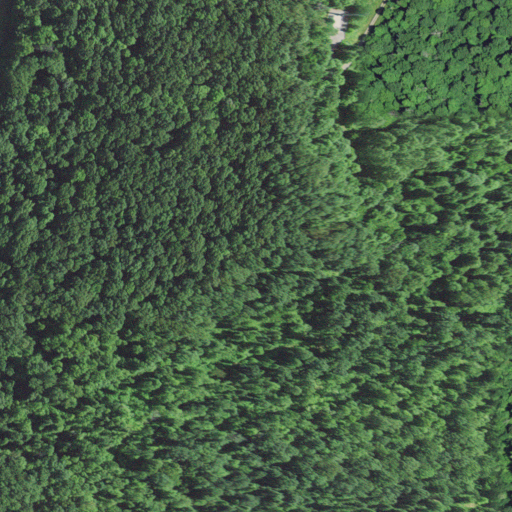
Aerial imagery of mountain in West Virginia named Rush Knob containing deciduous forest, mixed forest, and medium intensity development